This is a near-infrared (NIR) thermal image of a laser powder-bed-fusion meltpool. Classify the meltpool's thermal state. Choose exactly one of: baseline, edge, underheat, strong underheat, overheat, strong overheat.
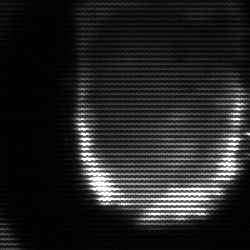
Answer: baseline